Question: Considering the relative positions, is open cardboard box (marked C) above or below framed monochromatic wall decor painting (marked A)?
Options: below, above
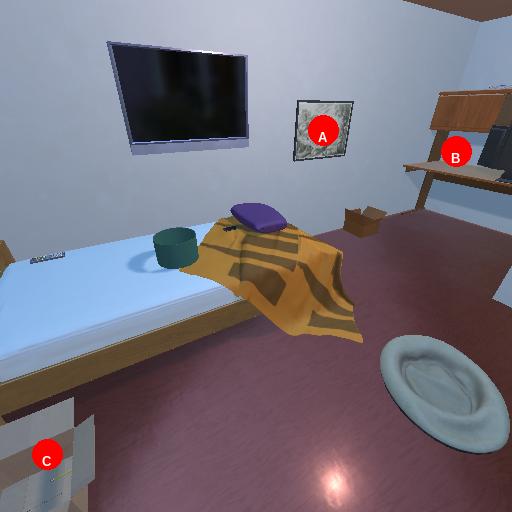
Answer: below